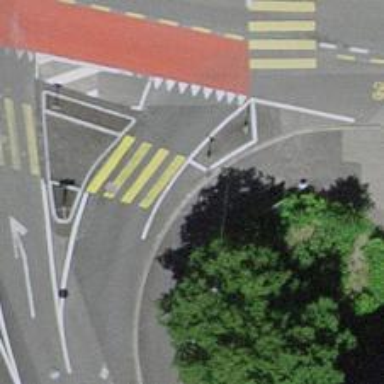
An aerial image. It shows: Kerb serving as barrier.